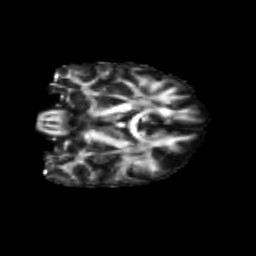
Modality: FA
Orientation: coronal
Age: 24
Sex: female
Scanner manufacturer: siemens
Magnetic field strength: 3 T
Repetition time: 1.8 s
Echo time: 0.07 s